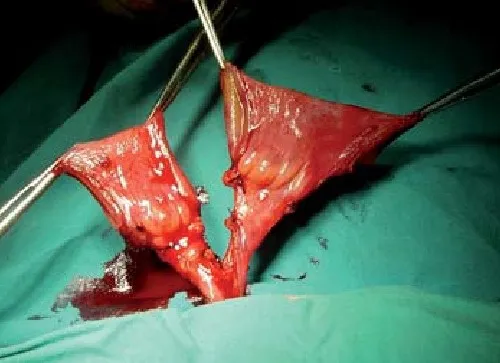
Isolation of 2 ileal segments on their mesenteric pedicle.
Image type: medical_photograph (other_medical_photograph)